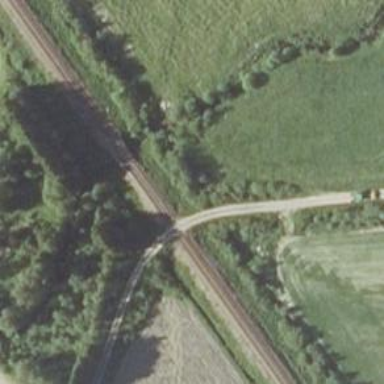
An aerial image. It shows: Continuous rail for railway.